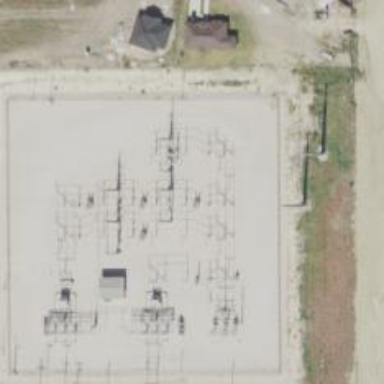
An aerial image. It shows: Switch used for power control.